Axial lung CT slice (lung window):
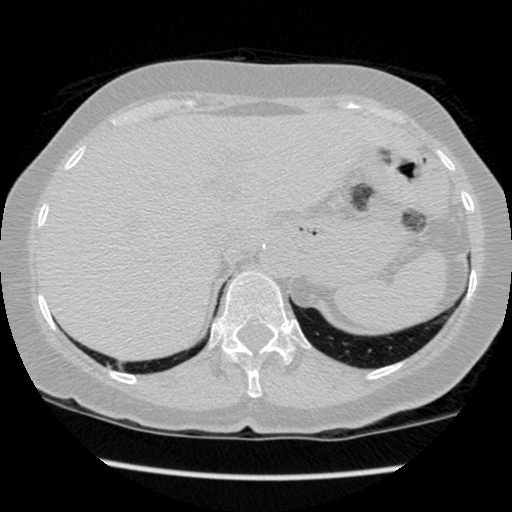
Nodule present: no